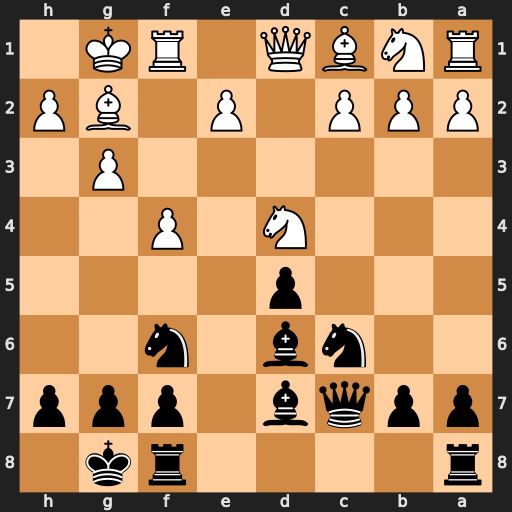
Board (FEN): r4rk1/ppqb1ppp/2nb1n2/3p4/3N1P2/6P1/PPP1P1BP/RNBQ1RK1
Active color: b
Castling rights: -
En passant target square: -
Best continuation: Nxd4